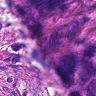
Metastatic tissue present: yes